Question: I recently saw that ARC is now supporting a few Google Play Services including Google Maps.
When using the ARC Welder, I specify the following metadata:
'''
{"usePlayServices":["maps"]}
'''
According to the documentation <URL>, I must also include the crx_key value in the metadata. When doing so, the additional metadata appears as such:
'''
{
"usePlayServices":["maps"],
"crx_key":"<KEY FROM WEBSTORE>"
}
'''
Attempting to Launch the App causes an "Error Loading Extension" message:

Any ideas as to why I'm receiving this error? I made sure the key has no white spaces/line returns as mentioned in the documentation.
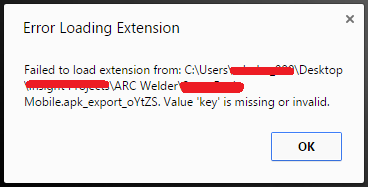
Answer: When copying your public key from the web store, it's important to select exactly the right thing. The highlighted portion below is the public key, make sure not to select the '-----BEGIN/END PUBLIC KEY-----' annotations, and to remove any line breaks / whitespace (as you said you already had).